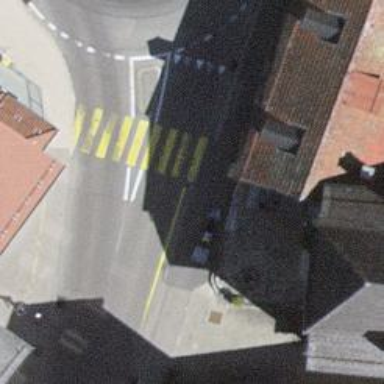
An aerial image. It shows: Marked crossing on the road.